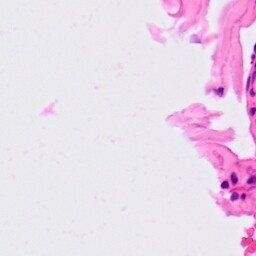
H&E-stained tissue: Lung